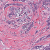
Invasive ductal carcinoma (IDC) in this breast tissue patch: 1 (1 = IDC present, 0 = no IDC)